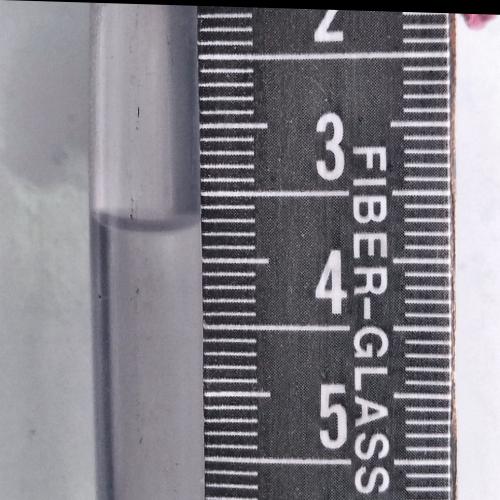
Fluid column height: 3.7 cm